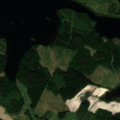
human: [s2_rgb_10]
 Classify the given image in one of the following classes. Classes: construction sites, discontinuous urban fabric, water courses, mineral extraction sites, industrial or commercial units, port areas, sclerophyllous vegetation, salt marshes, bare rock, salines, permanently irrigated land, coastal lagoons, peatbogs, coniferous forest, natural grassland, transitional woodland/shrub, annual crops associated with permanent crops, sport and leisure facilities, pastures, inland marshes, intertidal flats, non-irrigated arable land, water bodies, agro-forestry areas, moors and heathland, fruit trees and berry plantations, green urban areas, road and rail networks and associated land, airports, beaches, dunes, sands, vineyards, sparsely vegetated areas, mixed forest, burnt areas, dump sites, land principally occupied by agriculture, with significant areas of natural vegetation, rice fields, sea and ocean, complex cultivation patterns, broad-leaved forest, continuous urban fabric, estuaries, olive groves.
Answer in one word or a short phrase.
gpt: land principally occupied by agriculture, with significant areas of natural vegetation, coniferous forest, mixed forest, water bodies